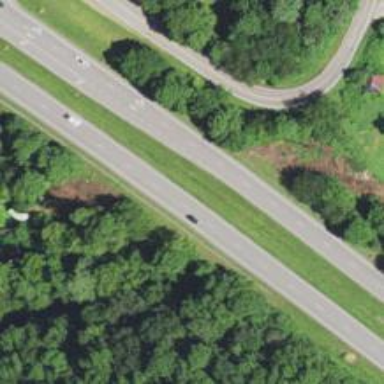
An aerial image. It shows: Trunk highway.